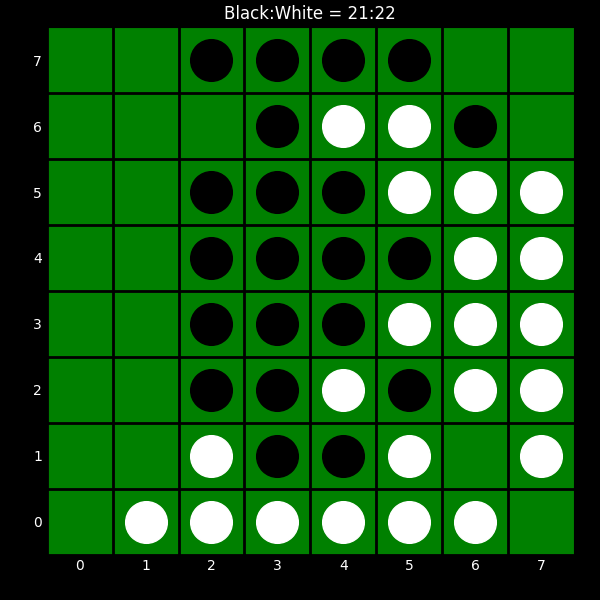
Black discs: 21
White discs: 22